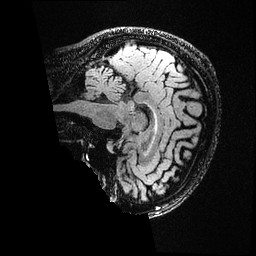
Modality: FLAIR
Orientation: sagittal
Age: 38
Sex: female
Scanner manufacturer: ge
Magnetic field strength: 3 T
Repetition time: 4.802 s
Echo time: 0.1172 s